Question: I would like to know how to provide a common title and legend for combined plots in R. I have four plots which I have combined into one. Each plot has its own Title. I want to specify a common Title on the top center and common legend on the top left corner of the combined plot. I generated the combined plot using par(). I have provided my plot below
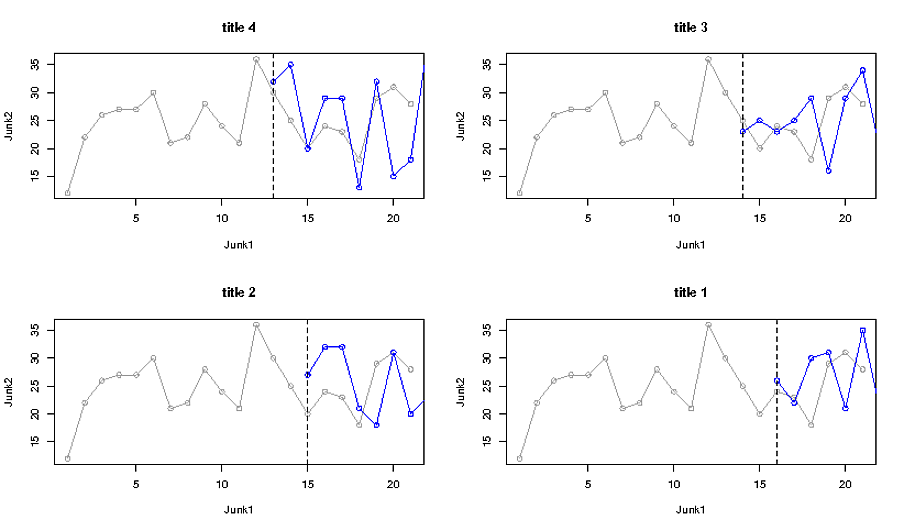
Answer: You can use the 'oma' parameter to increase the outer margins,
then add the main title with 'mtext',
and try to position the legend by hand.
'''
op <- par(
oma=c(0,0,3,0),# Room for the title and legend
mfrow=c(2,2)
)
for(i in 1:4) {
plot( cumsum(rnorm(100)), type="l", lwd=3,
col=c("navy","orange")[ 1+i%%2 ],
las=1, ylab="Value",
main=paste("Random data", i) )
}
par(op) # Leave the last plot
mtext("Main title", line=2, font=2, cex=1.2)
op <- par(usr=c(0,1,0,1), # Reset the coordinates
xpd=NA) # Allow plotting outside the plot region
legend(-.1,1.15, # Find suitable coordinates by trial and error
c("one", "two"), lty=1, lwd=3, col=c("navy", "orange"), box.col=NA)
'''